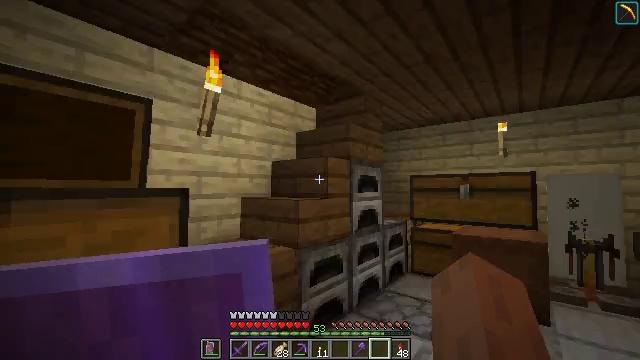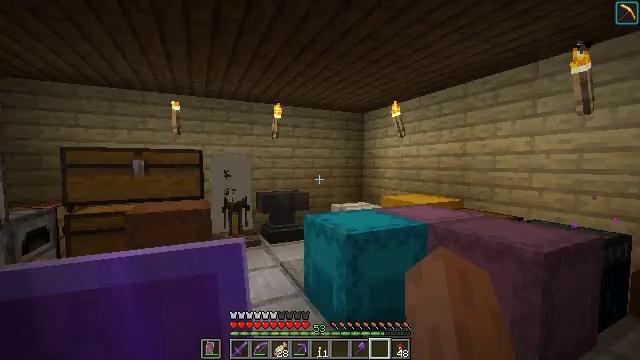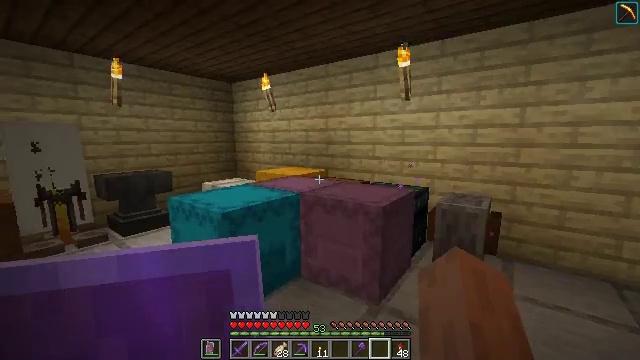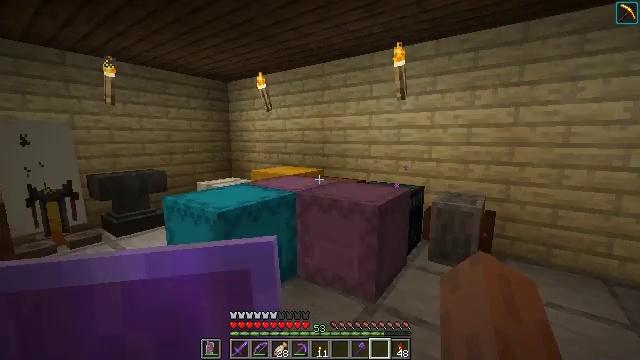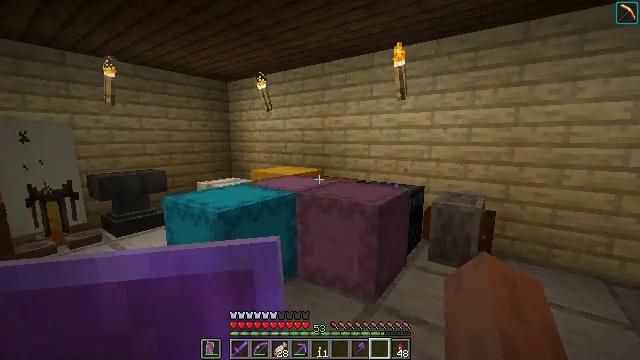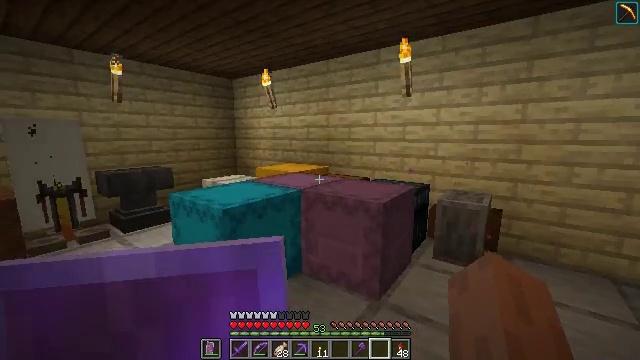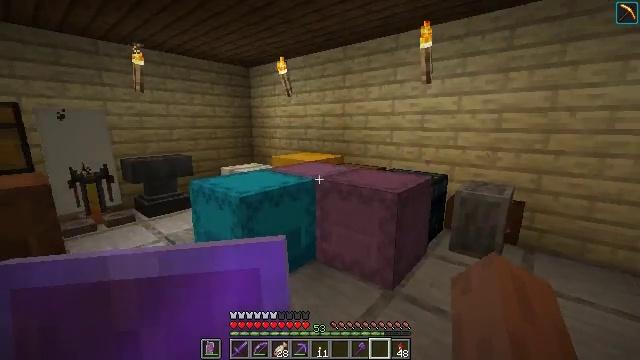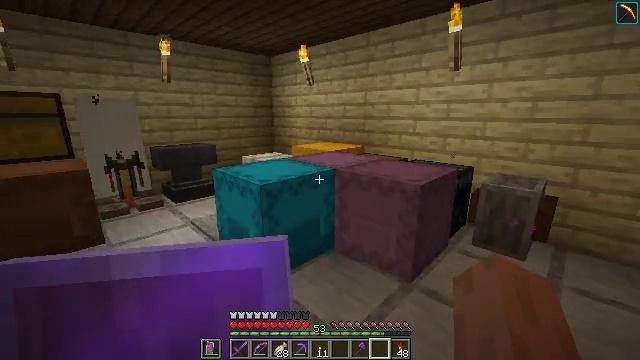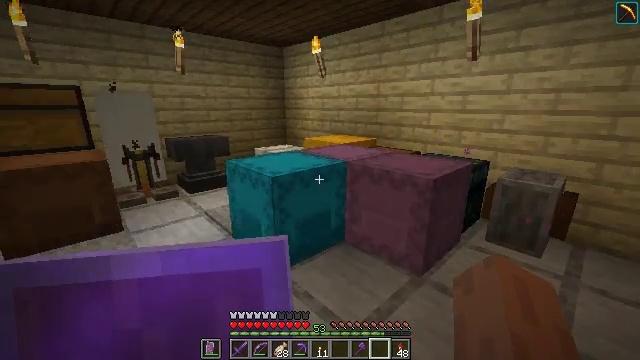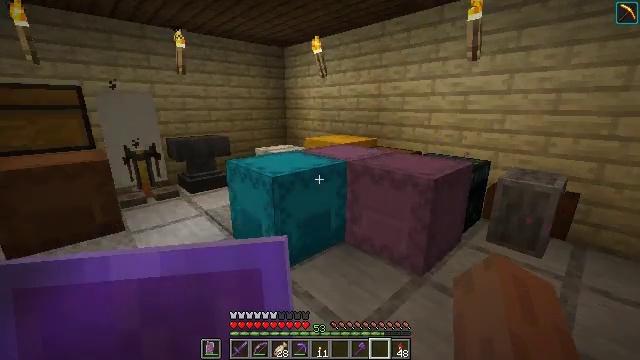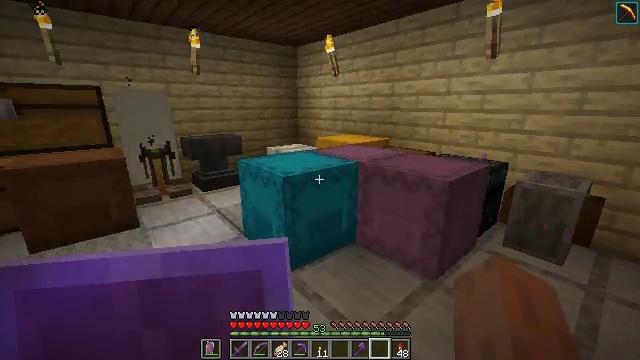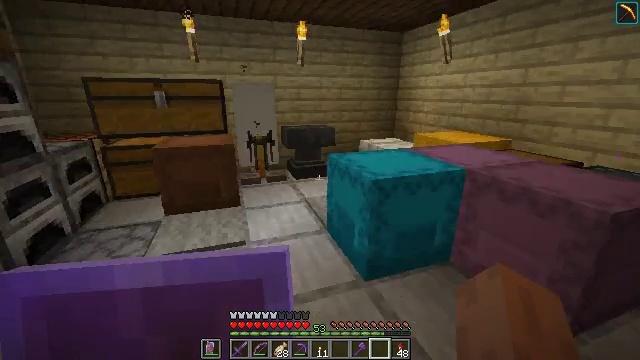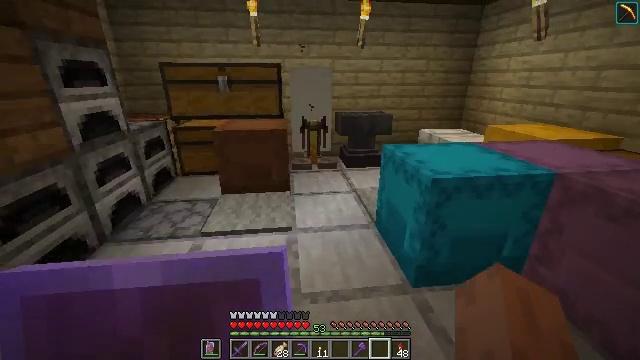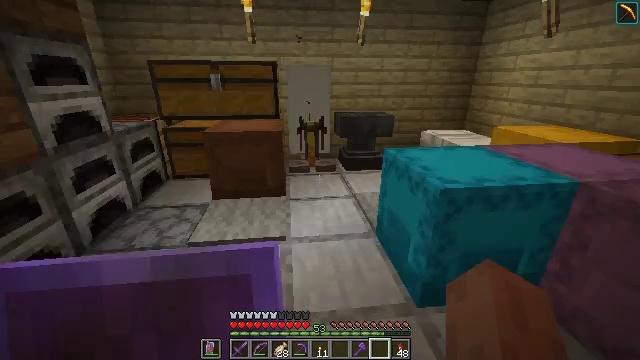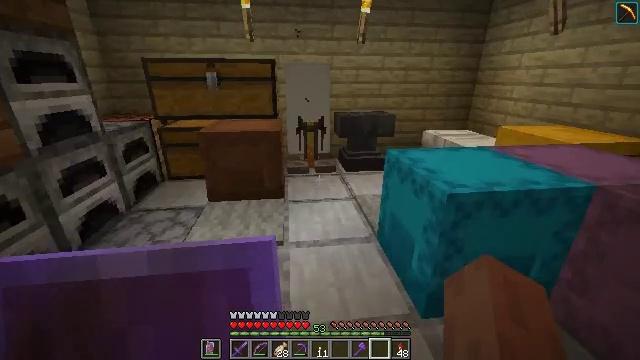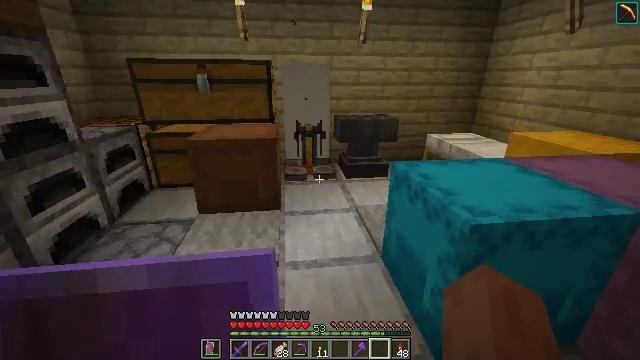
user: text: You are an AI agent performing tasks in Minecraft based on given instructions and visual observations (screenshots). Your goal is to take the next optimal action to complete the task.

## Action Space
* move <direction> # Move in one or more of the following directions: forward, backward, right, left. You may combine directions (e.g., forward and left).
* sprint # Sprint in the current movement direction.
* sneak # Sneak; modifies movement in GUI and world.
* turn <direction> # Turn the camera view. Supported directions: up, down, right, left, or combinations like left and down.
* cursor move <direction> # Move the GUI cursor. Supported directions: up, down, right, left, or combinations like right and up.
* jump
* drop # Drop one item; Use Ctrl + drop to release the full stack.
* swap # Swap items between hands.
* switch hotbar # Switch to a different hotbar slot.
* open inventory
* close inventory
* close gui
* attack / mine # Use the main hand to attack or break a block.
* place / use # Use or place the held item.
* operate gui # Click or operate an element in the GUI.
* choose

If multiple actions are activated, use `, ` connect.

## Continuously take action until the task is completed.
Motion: motion action
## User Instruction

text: Gather materials by mining polished andesite stairs.
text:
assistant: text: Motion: turn right and down
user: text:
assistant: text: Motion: turn right and down
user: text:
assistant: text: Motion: no_op
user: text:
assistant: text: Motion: no_op
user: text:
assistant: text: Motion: turn left
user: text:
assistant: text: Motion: turn left and down
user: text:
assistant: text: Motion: turn left and down
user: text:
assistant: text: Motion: turn left and down
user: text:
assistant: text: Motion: no_op
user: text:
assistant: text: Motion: move forward, turn left
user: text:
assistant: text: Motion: move forward, turn left and down
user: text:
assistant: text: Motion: move forward, turn left and down
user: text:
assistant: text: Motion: move forward
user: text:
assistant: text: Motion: move forward
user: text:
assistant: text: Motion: move forward
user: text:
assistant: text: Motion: move forward, turn right
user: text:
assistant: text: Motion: move forward, turn right
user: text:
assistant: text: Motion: move forward, turn right
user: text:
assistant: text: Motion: move forward
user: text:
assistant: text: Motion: move forward, turn right
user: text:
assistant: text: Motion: turn right
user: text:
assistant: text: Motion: turn right
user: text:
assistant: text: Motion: turn right
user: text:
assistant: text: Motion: turn right
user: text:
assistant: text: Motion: turn right
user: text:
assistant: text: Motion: turn right and down
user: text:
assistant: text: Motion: move right, turn right
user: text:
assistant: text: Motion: move forward and move right
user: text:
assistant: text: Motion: move forward and move right
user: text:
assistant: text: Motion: move forward and move right